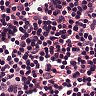
Metastatic tissue present: no